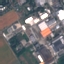
Land use / land cover class: Industrial